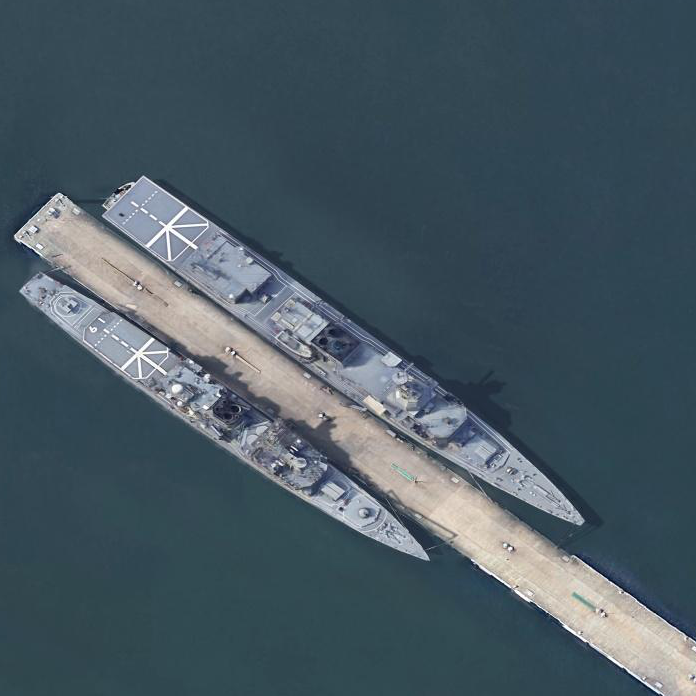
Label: cruiser